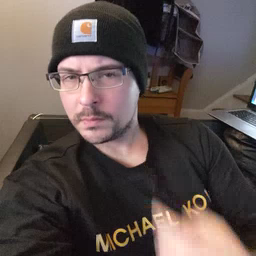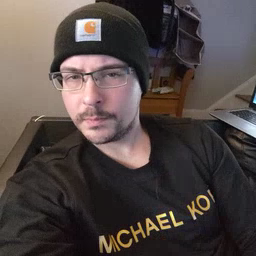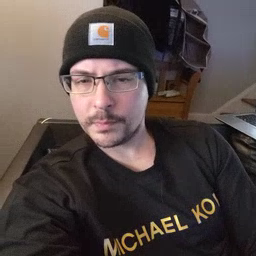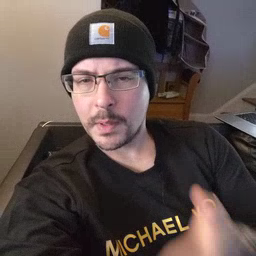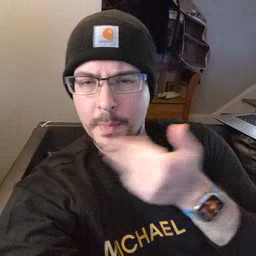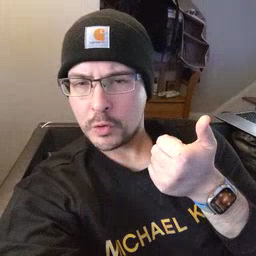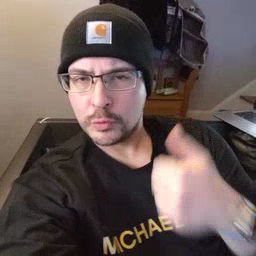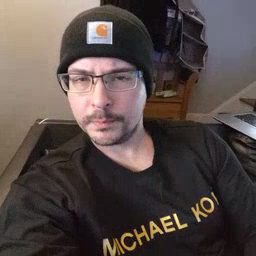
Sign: better